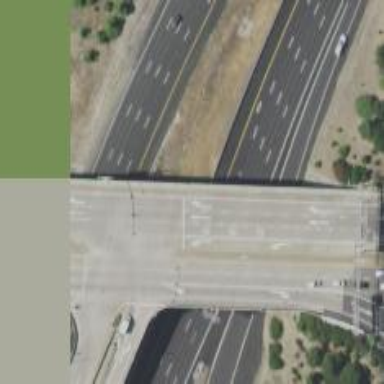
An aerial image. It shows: Bridge for trunk highway with expressway access.